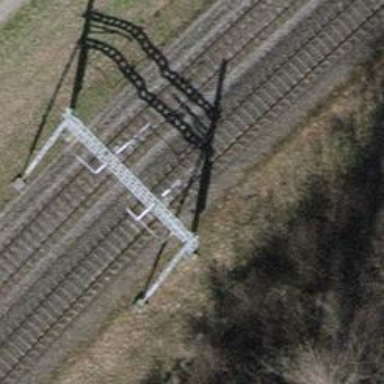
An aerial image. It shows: Solitary milestone along the railway.